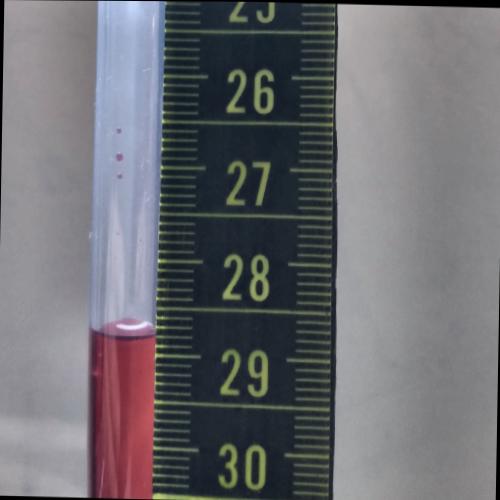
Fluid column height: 28.8 cm